Question: I got a problem with Google cloud print on Nexus 7 2th edition with Android 4.3. I using the <URL> in my app and it work fine on a lot of android devices except Nexus 7 and maybe some an others devices with android 4.3.
All work fine until I get this page.

I choose 'print to google drive' before. And then, if click on print button nothing happens... no any messages about starting new job or something else.
Maybe somebody can give some advices. Thanks a lot.
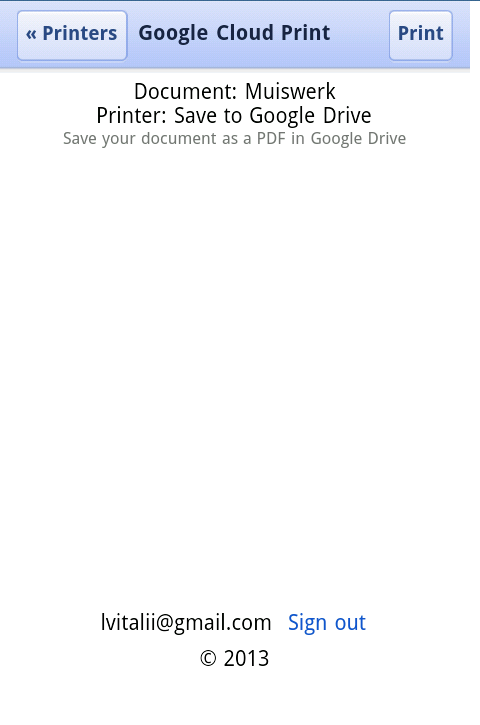
Answer: According to <URL> we need to modify example code by add annotation for all methods in and change Properties>Android>Project Build Target to API 17+
'''
final class PrintDialogJavaScriptInterface {
@JavascriptInterface
public String getType() {
return cloudPrintIntent.getType();
}
@JavascriptInterface
public String getTitle() {
return cloudPrintIntent.getExtras().getString(TITLE);
}
@JavascriptInterface
public String getContent() {
try {
ContentResolver contentResolver = getContentResolver();
InputStream is = contentResolver.openInputStream(cloudPrintIntent.getData());
ByteArrayOutputStream baos = new ByteArrayOutputStream();
byte[] buffer = new byte[4096];
int n = is.read(buffer);
while (n >= 0) {
baos.write(buffer, 0, n);
n = is.read(buffer);
}
is.close();
baos.flush();
return Base64.encodeToString(baos.toByteArray(), Base64.DEFAULT);
} catch (FileNotFoundException e) {
e.printStackTrace();
} catch (IOException e) {
e.printStackTrace();
}
return "";
}
@JavascriptInterface
public String getEncoding() {
return CONTENT_TRANSFER_ENCODING;
}
@JavascriptInterface
public void onPostMessage(String message) {
if (message.startsWith(CLOSE_POST_MESSAGE_NAME)) {
finish();
}
}
}
'''